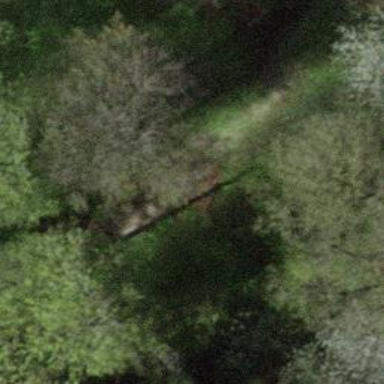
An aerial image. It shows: Bench.